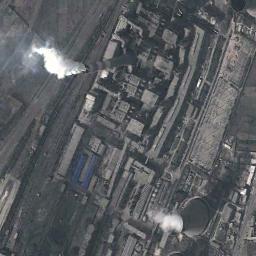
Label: thermal_power_station